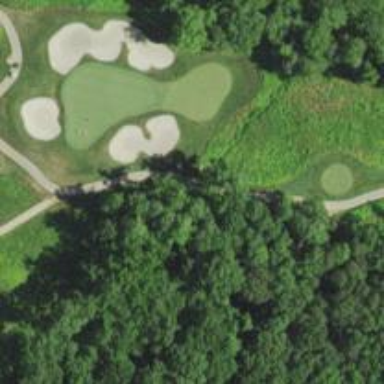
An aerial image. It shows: Path used for both walking and golf.